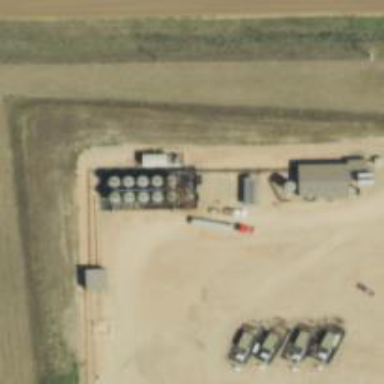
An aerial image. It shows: Storage tank that is man-made.